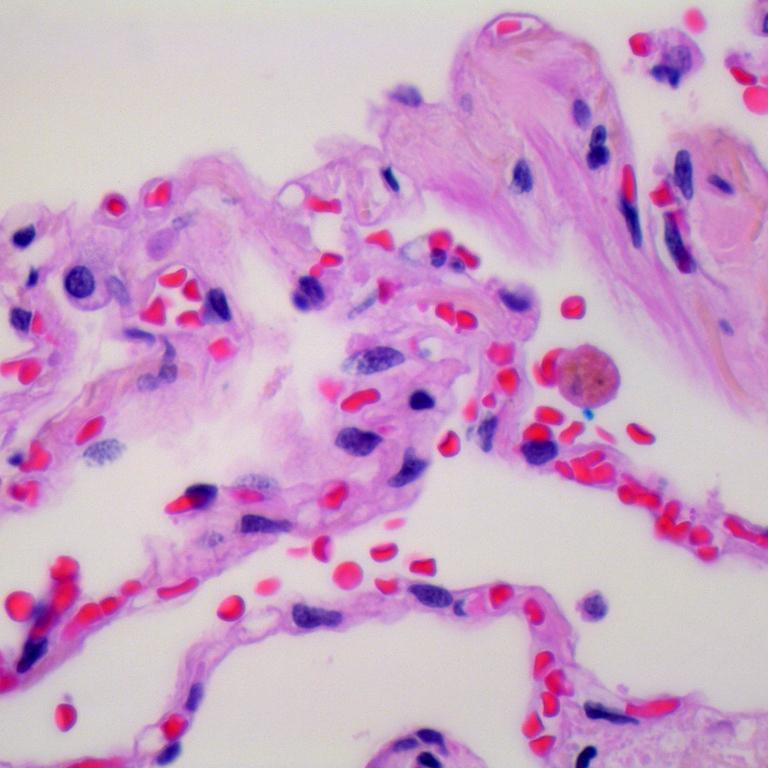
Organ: lung
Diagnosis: benign